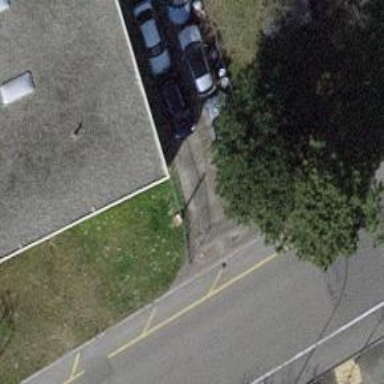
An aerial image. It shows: Asphalt footpath with unmarked crossing.